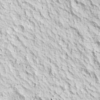
Label: not_dusty